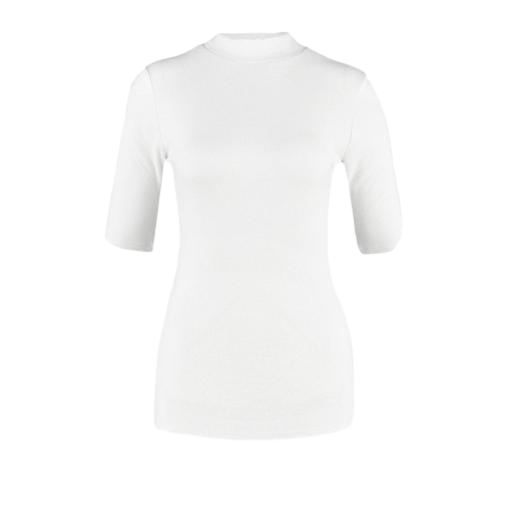
high-neck ribbed-jersey t-shirt, white high-neck top, white plus size mock-neck top only macy, white background